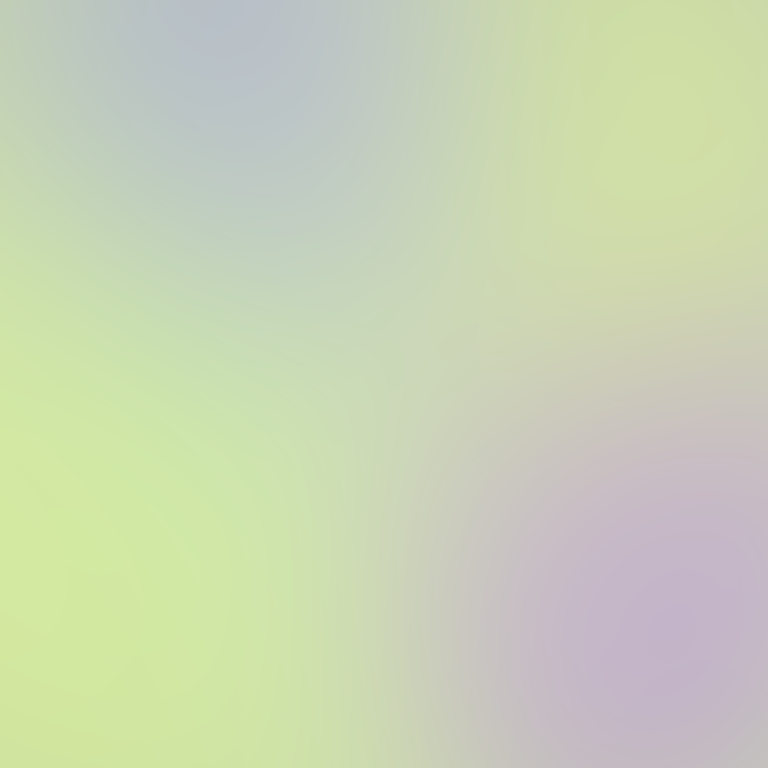
Abstract light effect, smooth gradient from soft green to pale lavender, serene atmosphere, diffuse light, no room, no furniture, no objects.